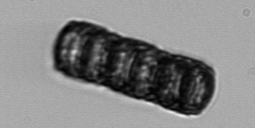
Label: Paralia_sulcata